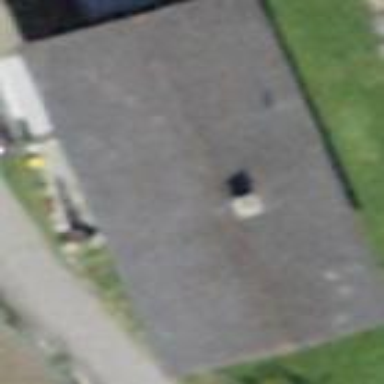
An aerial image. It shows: Building with tiled roof.